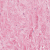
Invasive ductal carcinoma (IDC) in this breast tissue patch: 0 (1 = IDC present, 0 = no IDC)